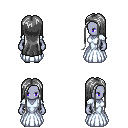
a pixel art fantasy rpg character, female body template, dark elf, purple skin, underdress, gold greaves, gray extra-long hairstyle, gray slippers, four views (front, back, left, right), 2x2 character sprite sheet, small pixel art, hard edges, no anti-aliasing